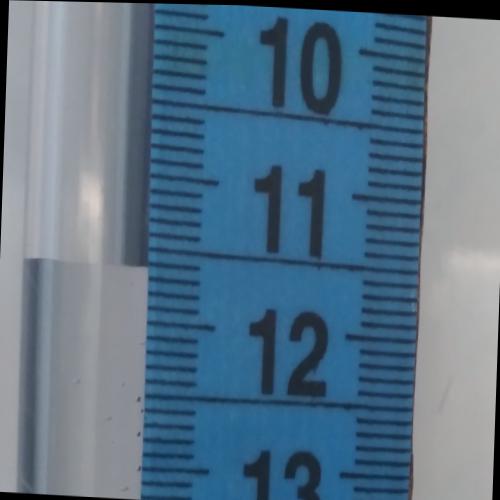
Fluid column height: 11.6 cm